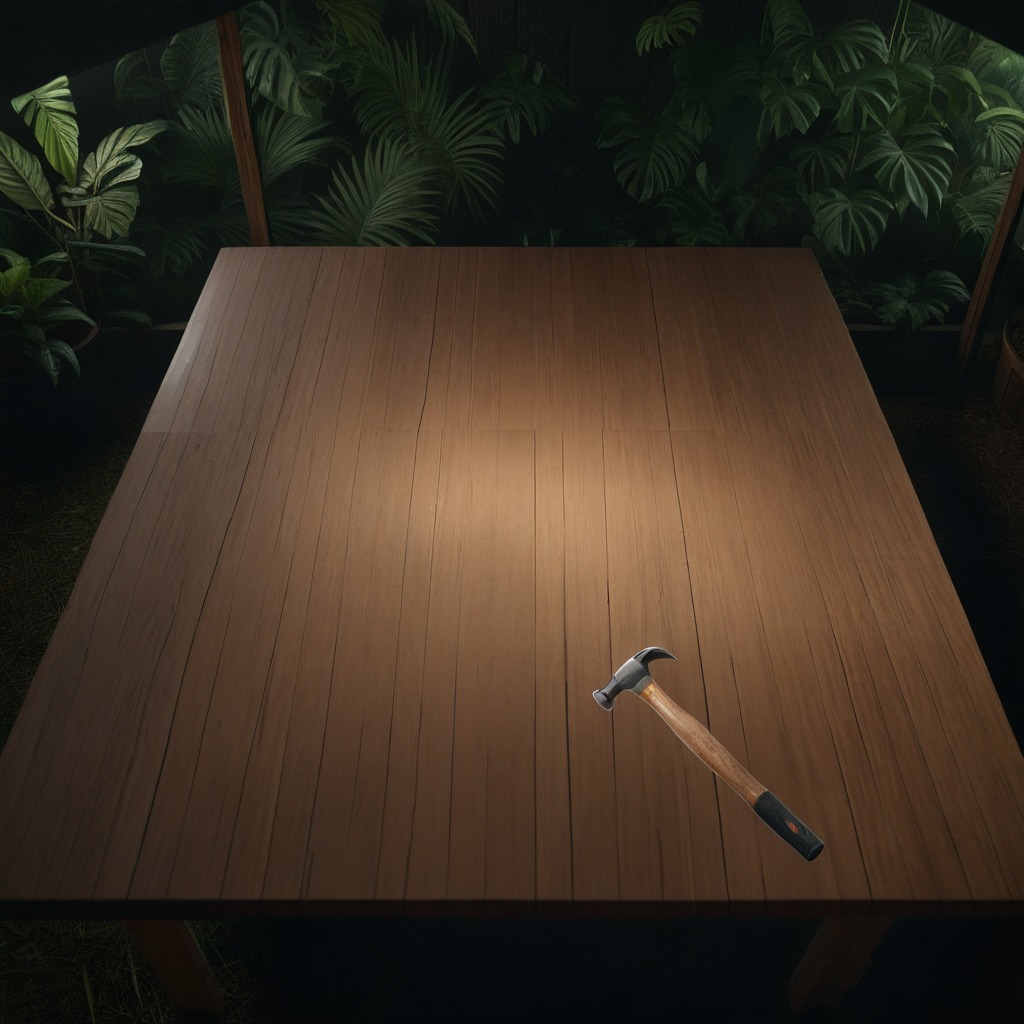
A hammer is lying on a wooden table inside a jungle field workshop tent at night dim ambient light soft shadows worn but